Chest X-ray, PA view. Patient: 49 years old, sex M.
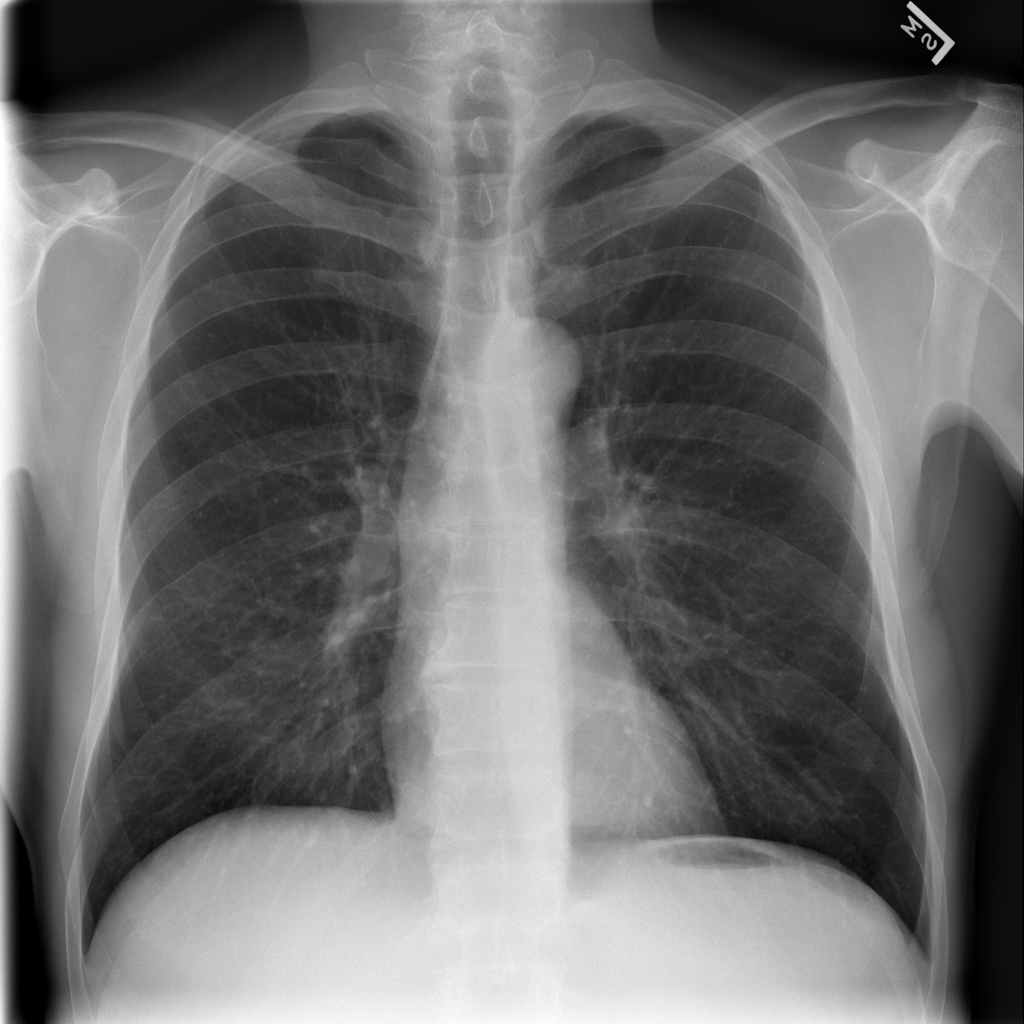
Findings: No Finding